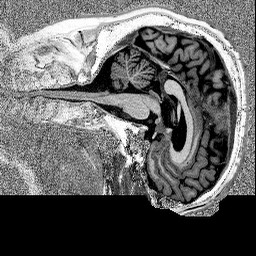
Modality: MP2RAGE
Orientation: sagittal
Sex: male